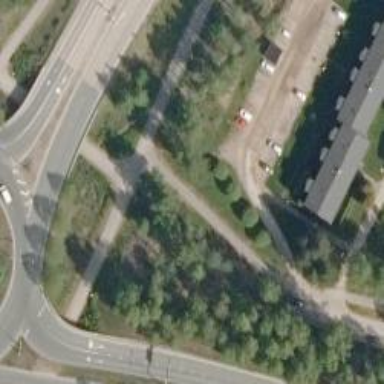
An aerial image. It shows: Asphalt cycleway.